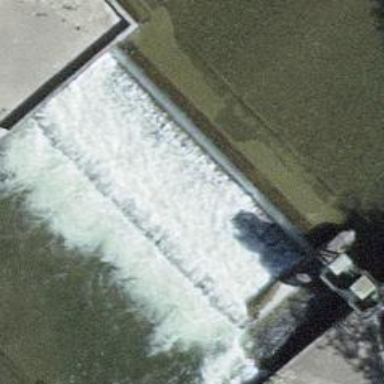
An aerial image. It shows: Weir in waterway.